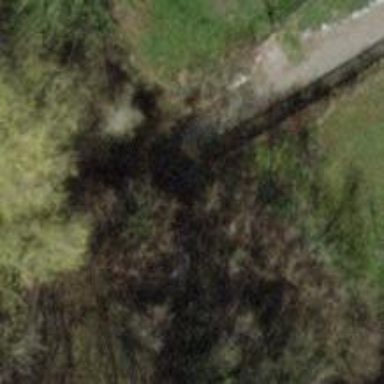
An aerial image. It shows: Unpaved path.